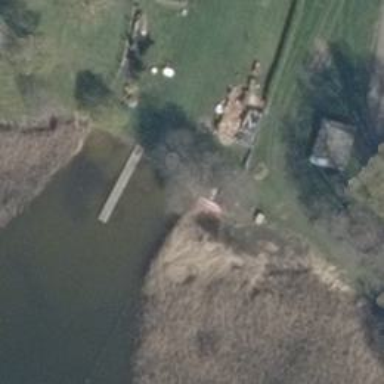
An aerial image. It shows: Man-made pier.